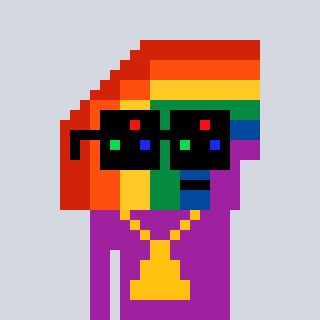
a pixel art character with square black sunglasses, a rainbow-shaped head and a magenta-colored body on a cool background